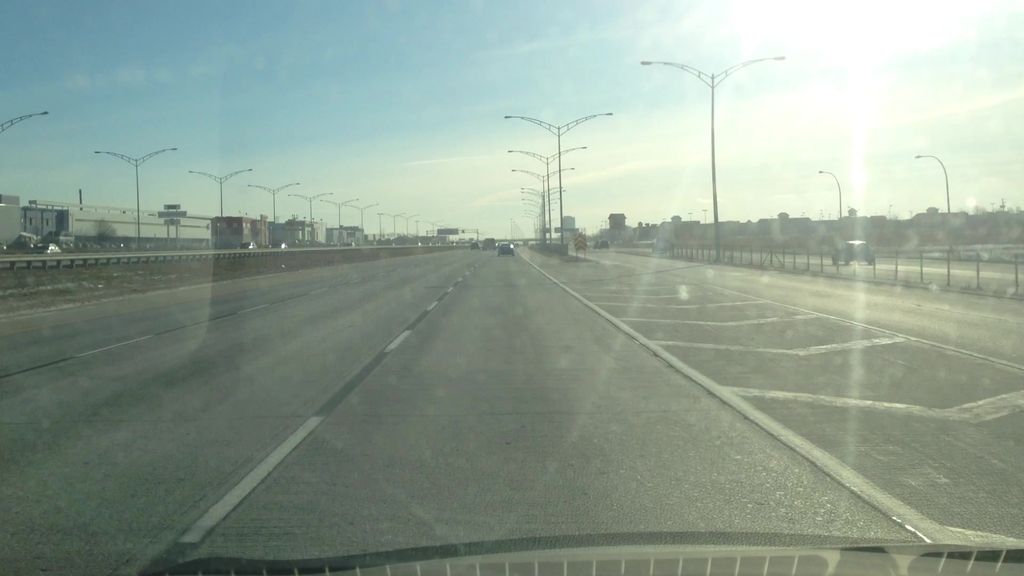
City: montreal